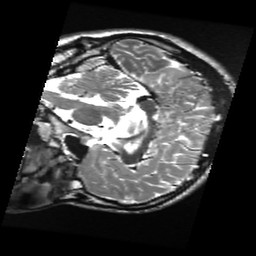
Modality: T2w
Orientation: sagittal
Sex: male
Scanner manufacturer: ge
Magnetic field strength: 3 T
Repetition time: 5 s
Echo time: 0.1019 s